Chest X-ray. View position: PA
Patient age: 31
Patient sex: F
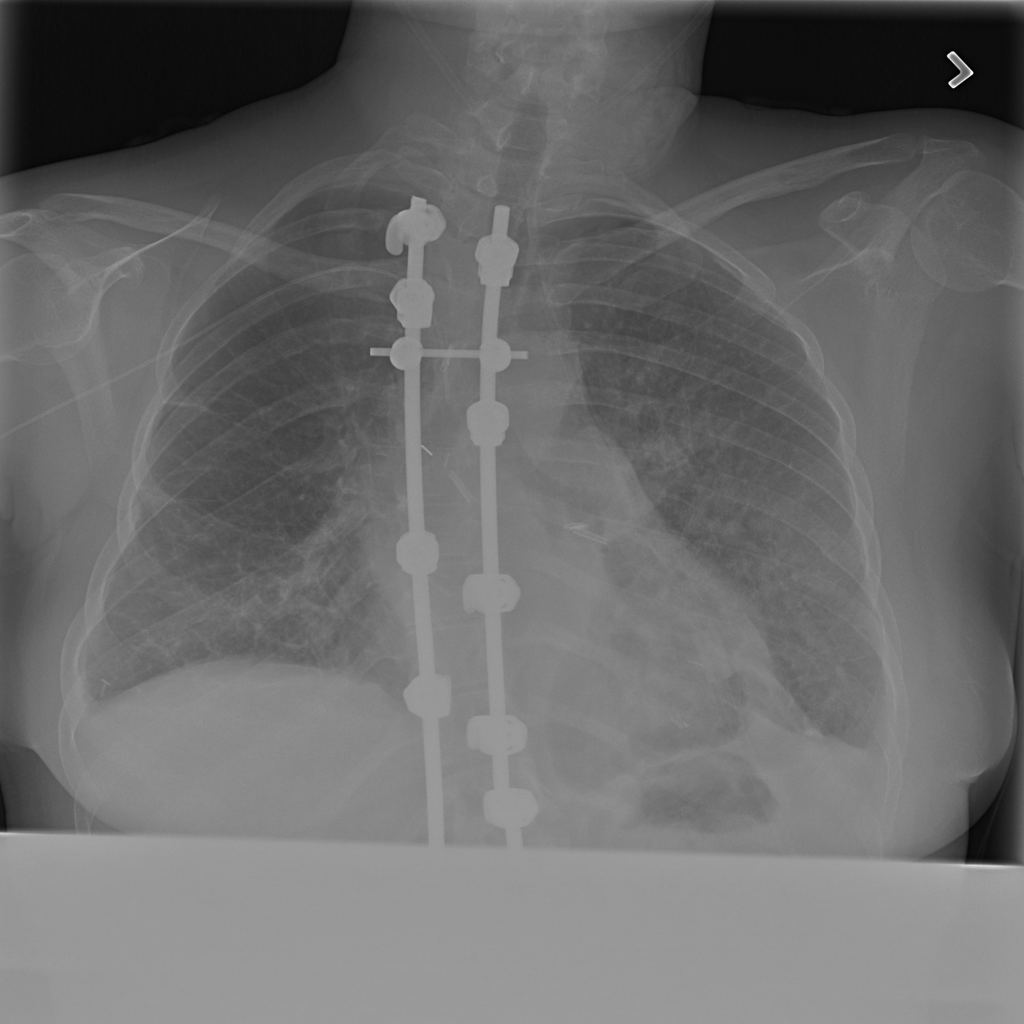
Finding: Pneumothorax